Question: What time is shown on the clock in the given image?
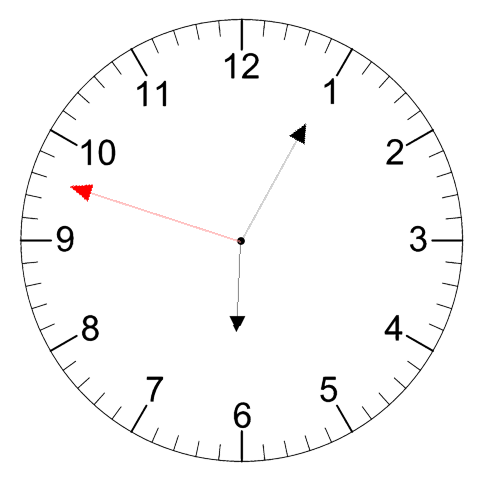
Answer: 06:04:48